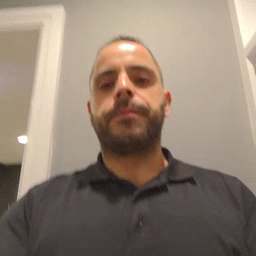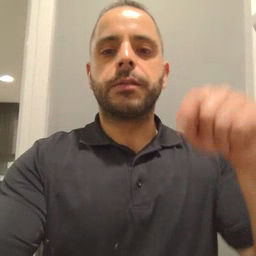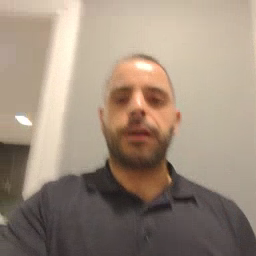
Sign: down